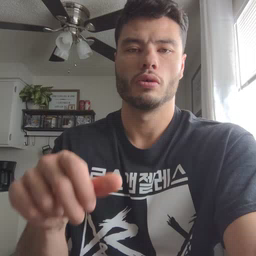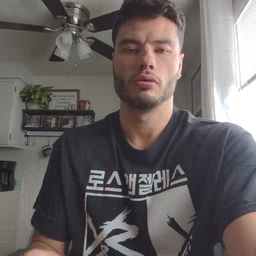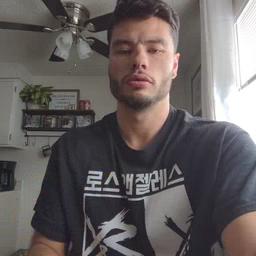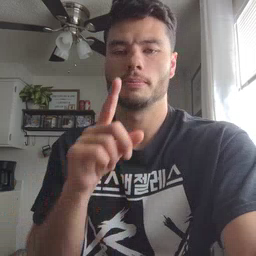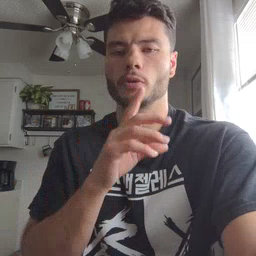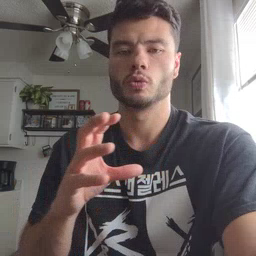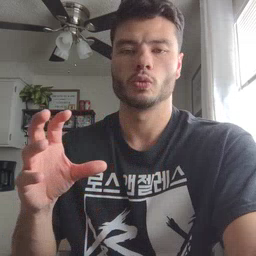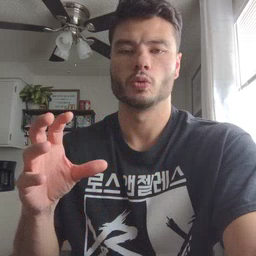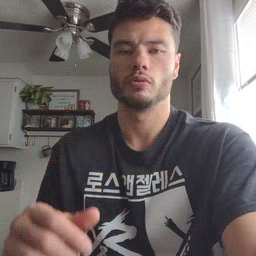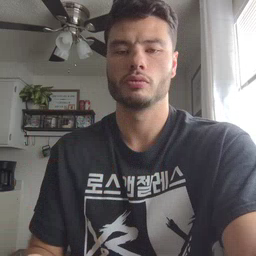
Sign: balloon